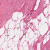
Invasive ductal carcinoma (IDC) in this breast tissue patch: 0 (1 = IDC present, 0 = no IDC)